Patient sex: F
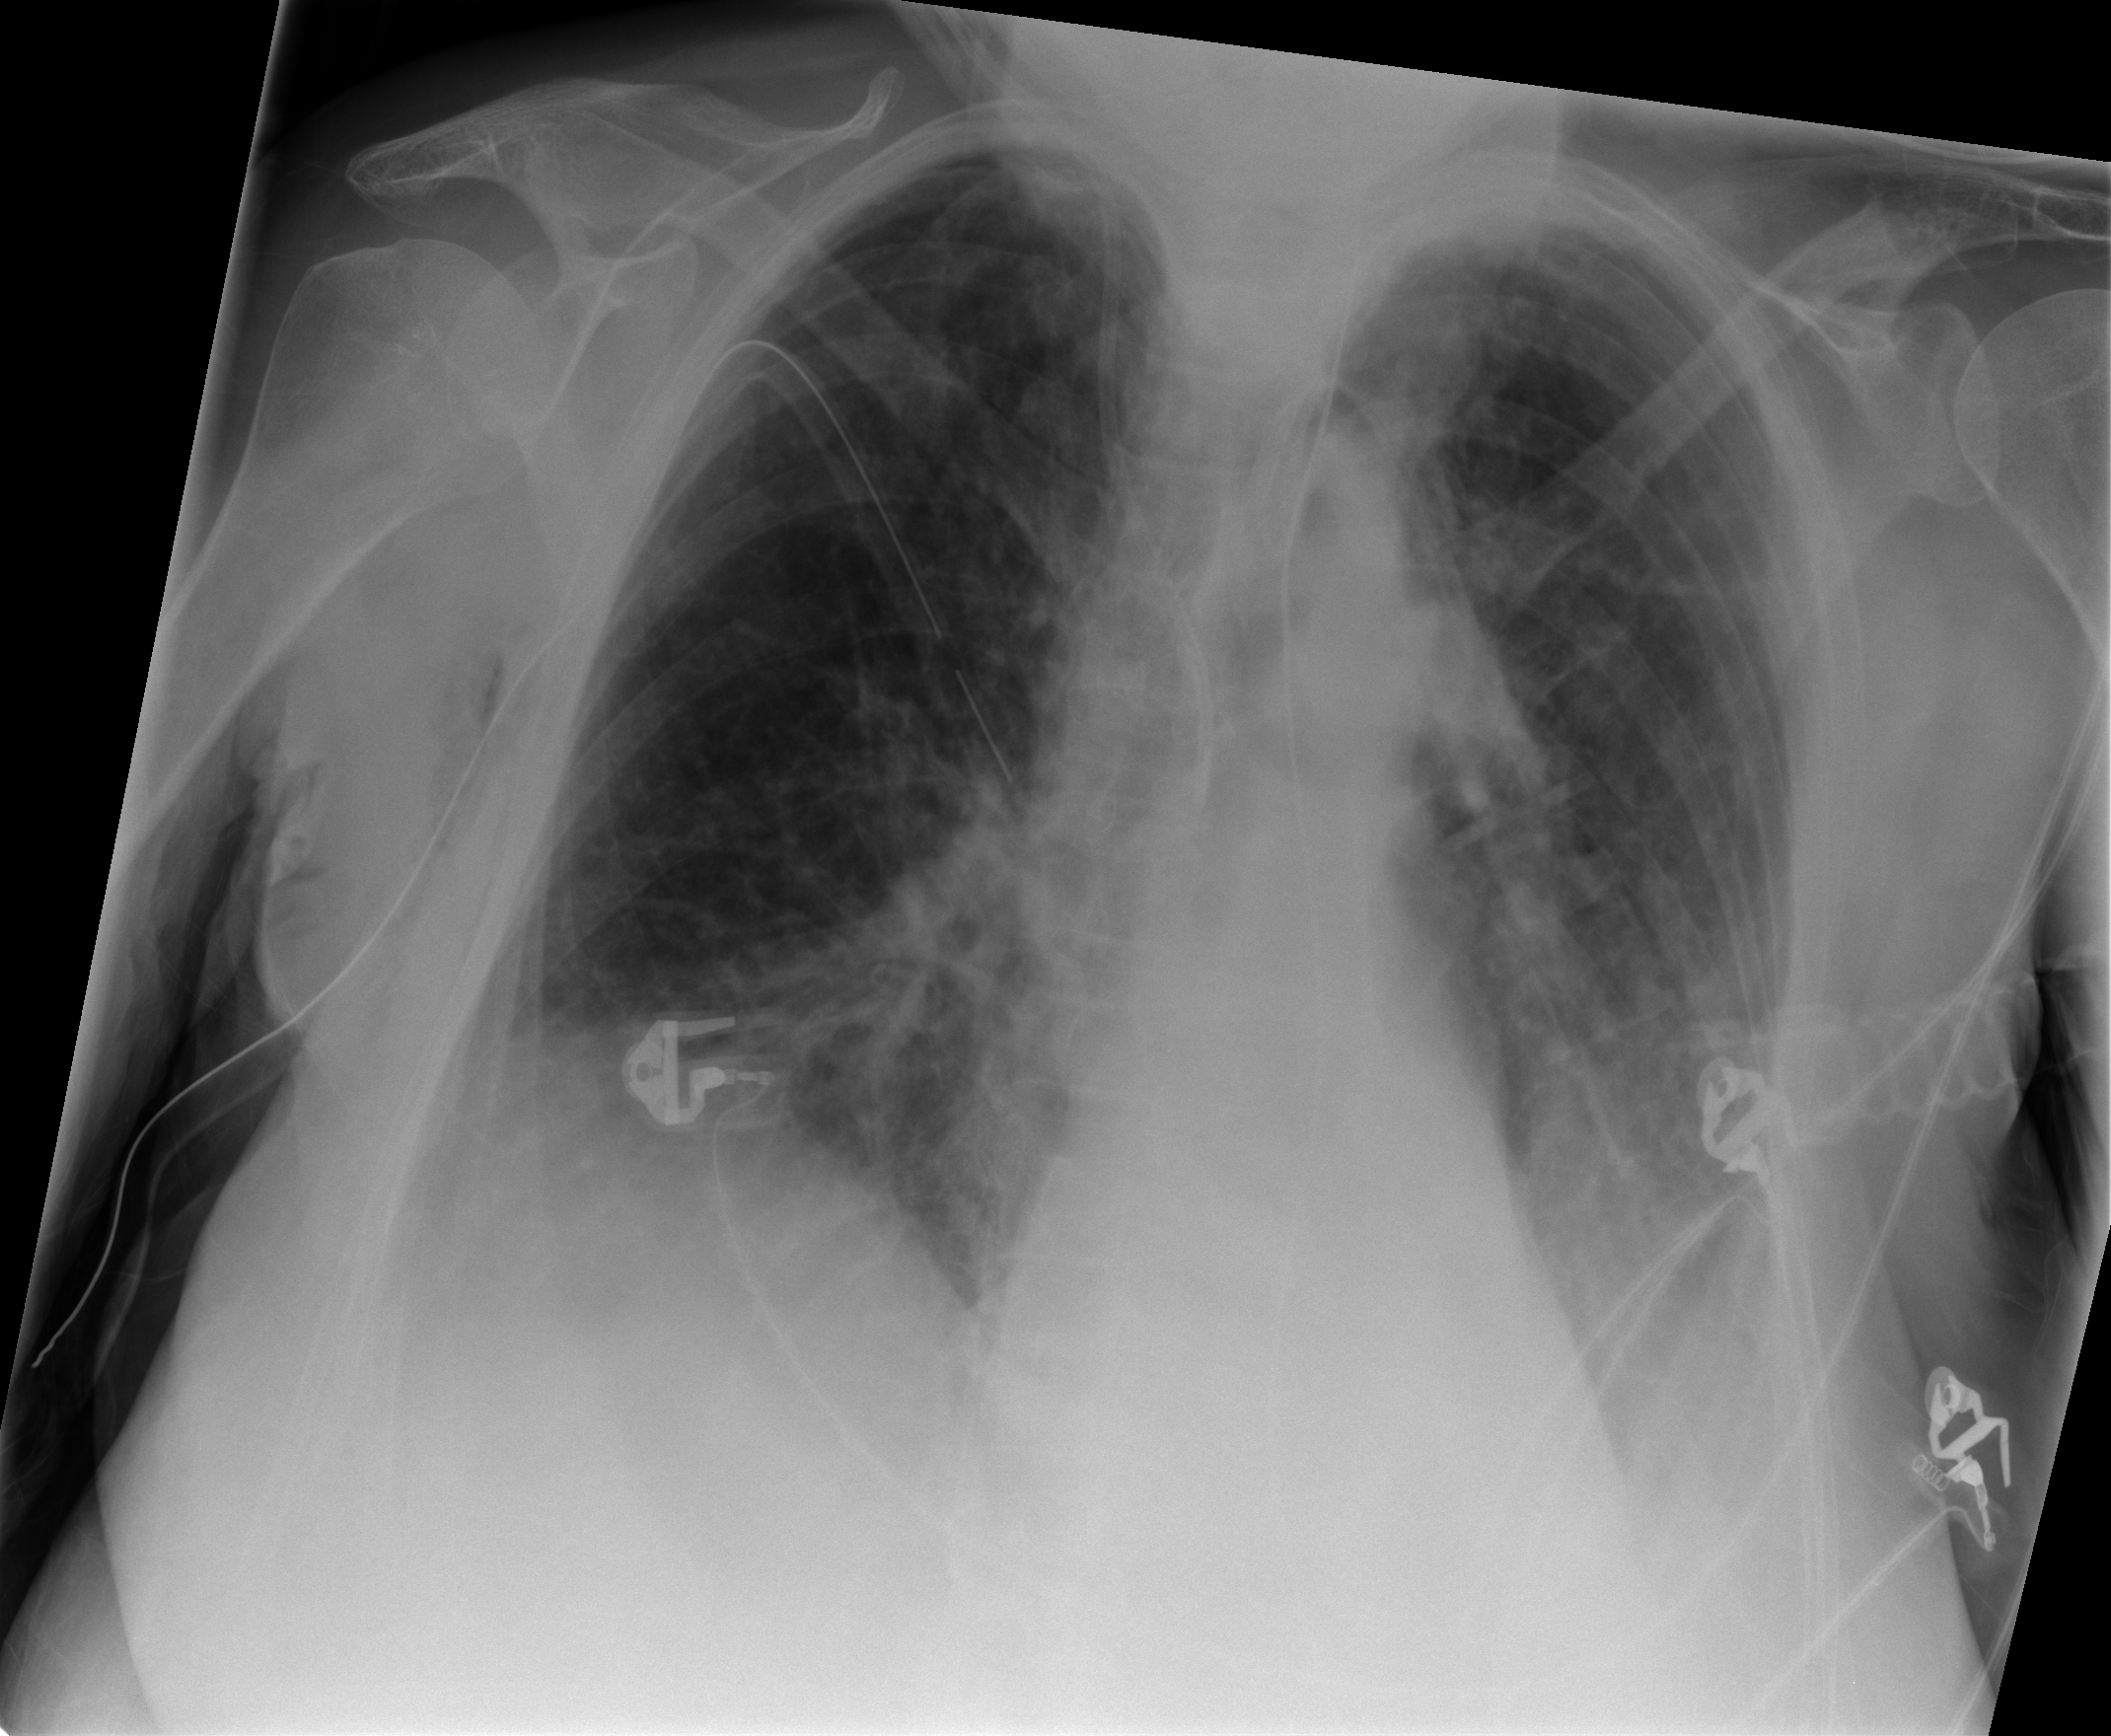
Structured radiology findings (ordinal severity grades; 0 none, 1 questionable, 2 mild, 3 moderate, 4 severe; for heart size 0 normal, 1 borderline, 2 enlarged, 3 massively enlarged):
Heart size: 0
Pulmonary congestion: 1
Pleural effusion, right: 2
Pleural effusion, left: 2
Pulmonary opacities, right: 0
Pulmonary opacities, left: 0
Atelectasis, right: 2
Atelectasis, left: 2